Question: I am writing a Qt GUI C++ program where I am planning to populate a tabular view, for example a 3X2 table view. Where the texts in the field will be from a file. And along with the text there will also be a small icon/image.
To give an idea of the UI it might be looking somewhat like;

Now adding text to 'QTable' model view I have done using;
'''
QStandardItemModel *model = new QStandardItemModel;
QFile file("/home/aj/beta_test.csv");
if (file.open(QIODevice::ReadOnly))
{
int lineindex = 0; // file line counter
QTextStream in(&file); // read to text stream
while (!in.atEnd()) {
QStringList lineToken;
QString fileLine = in.readLine(); // read one line (separated by "
")
lineToken = fileLine.split(",", QString::SkipEmptyParts); // parse a line into separate pieces with "," as the delimiter
for (int j = 0; j < lineToken.size(); j++) // load parsed data to model accordingly
{
QString value = lineToken.at(j);
QStandardItem *item = new QStandardItem(value);
model->setItem(lineindex, j, item);
ui->tableView->setModel(model);
}
lineindex++;
}
file.close();
}
'''
Now how to perform adding the image part???
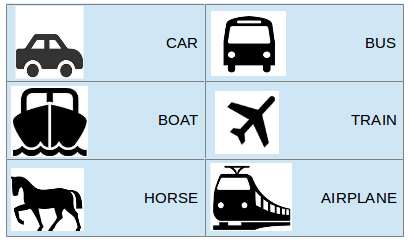
Answer: You can use standard method:
'''
item->setIcon(QIcon("path"));
'''
or do this with index (use 'setData()' and 'Qt::DecorationRole')
After adding you can call 'resizeRowsToContents()' to show full images in your cells.
Also I noticed that you set your model in every iteration. It is not wrong but it is very inefficient (especially when you populate large data), so set your model one time after the loop.